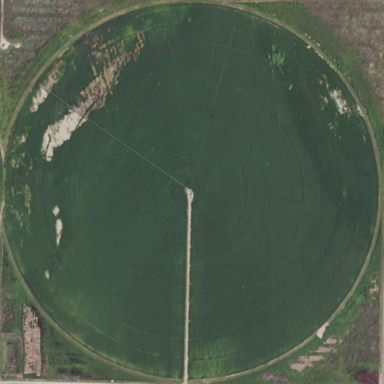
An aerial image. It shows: Farmland with pivot irrigation system.